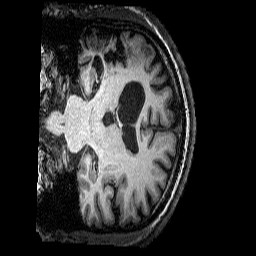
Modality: T1w
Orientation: coronal
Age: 50
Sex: male
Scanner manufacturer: siemens
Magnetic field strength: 3 T
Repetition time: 2.25 s
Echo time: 0.00452 s